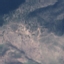
Land use / land cover class: HerbaceousVegetation